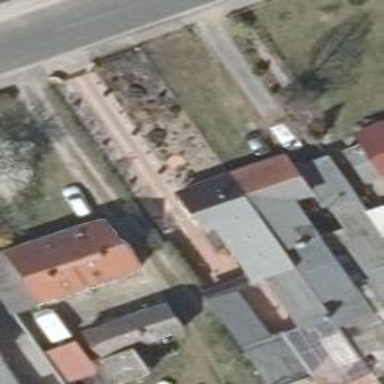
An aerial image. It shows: Semi-detached house.